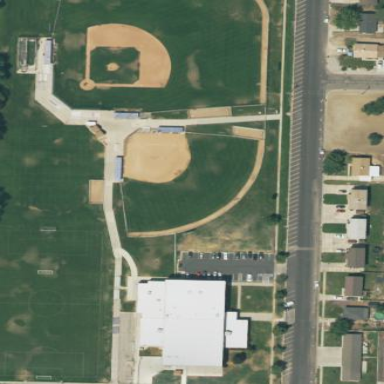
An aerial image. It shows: Baseball pitch for leisure land activities.